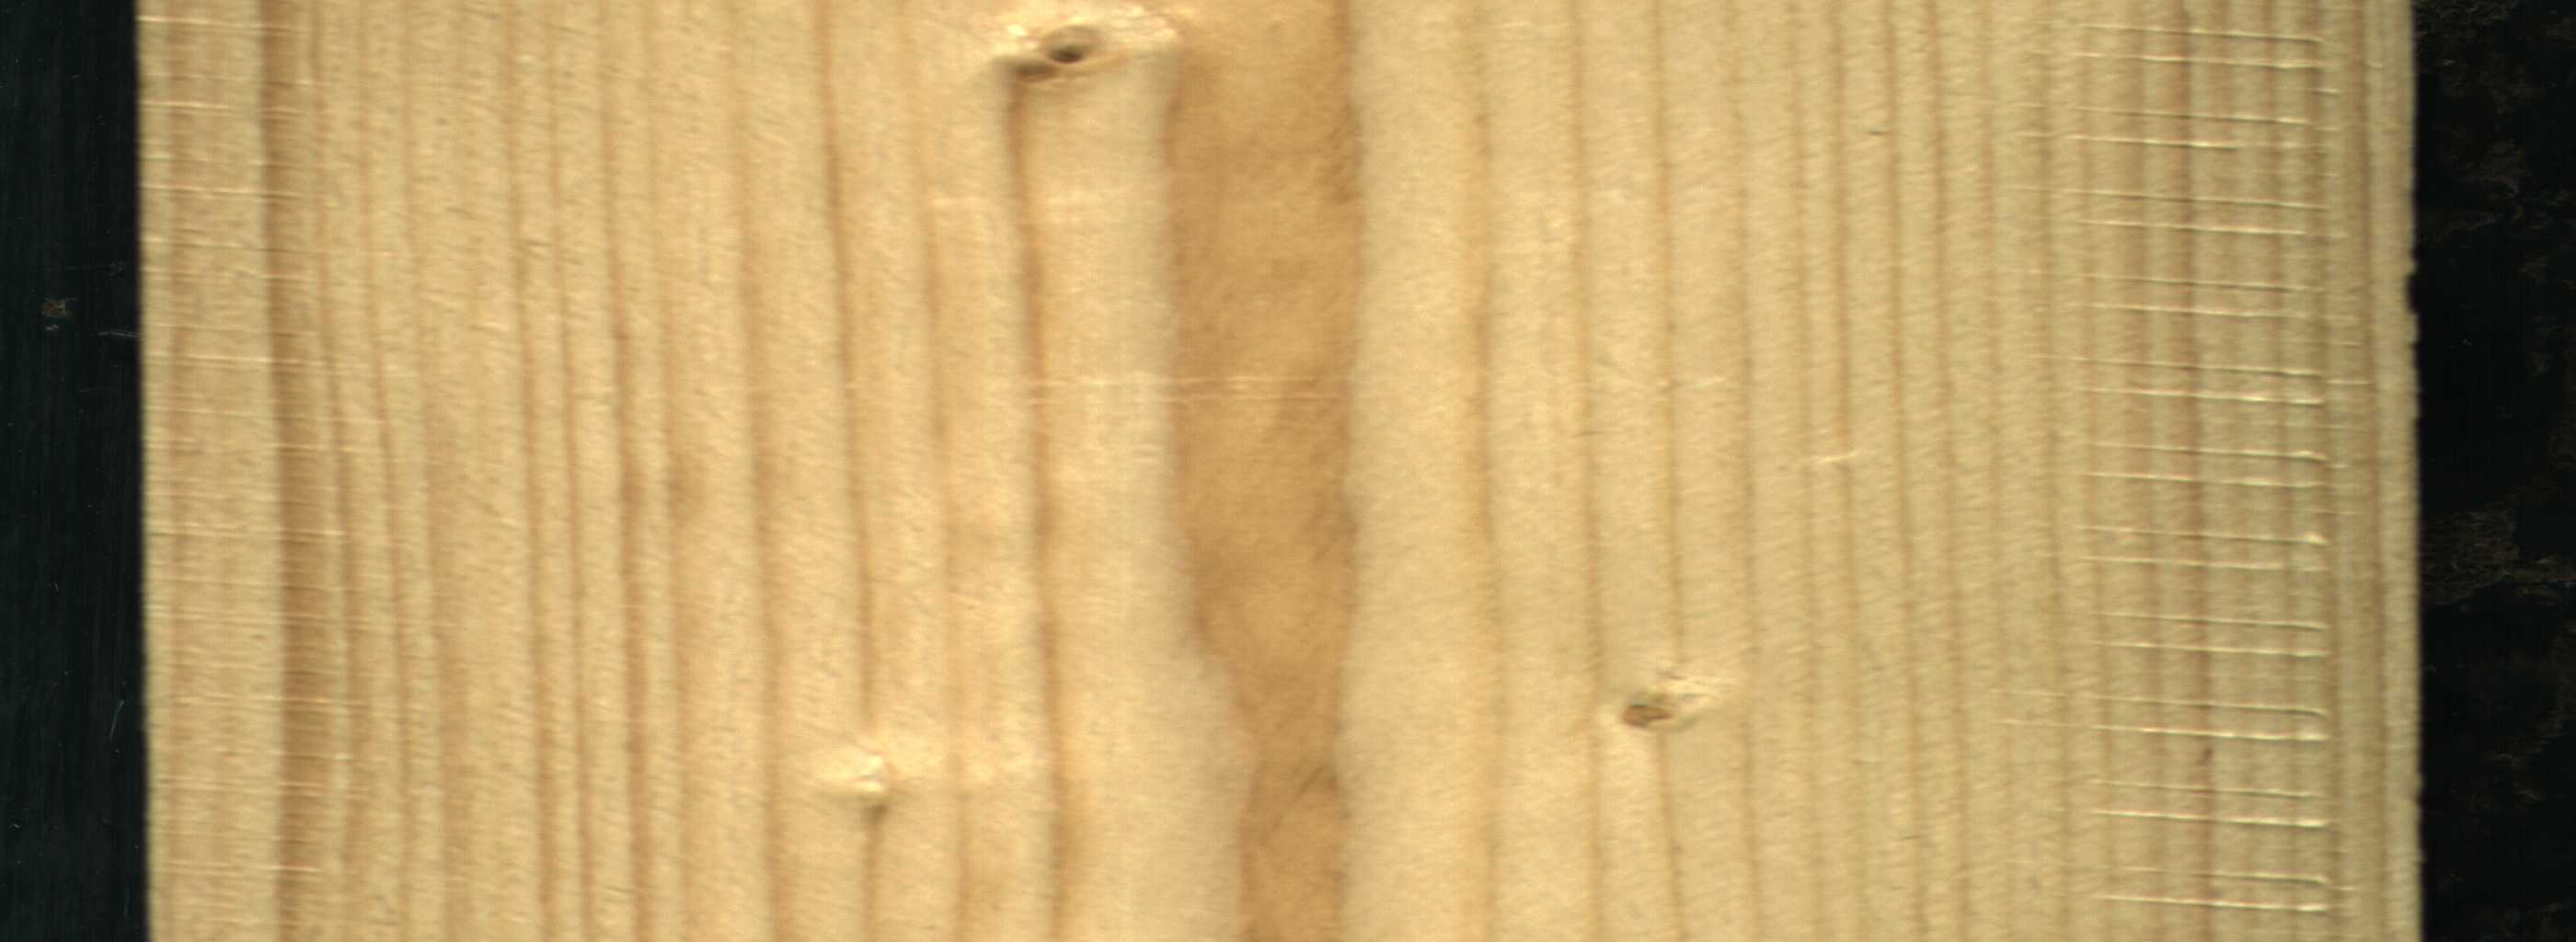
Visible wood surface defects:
Live_Knot
Live_Knot